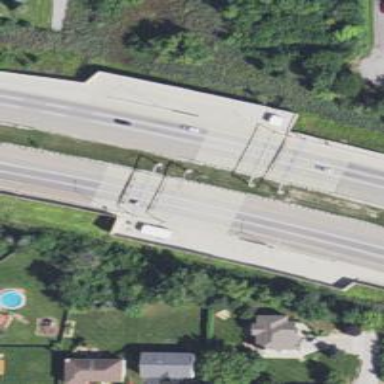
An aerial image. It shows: Toll gantry on the road.